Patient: sex M, age 26
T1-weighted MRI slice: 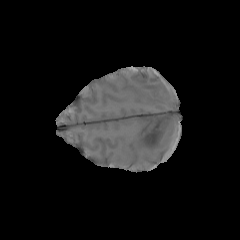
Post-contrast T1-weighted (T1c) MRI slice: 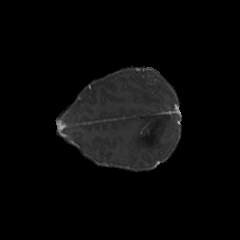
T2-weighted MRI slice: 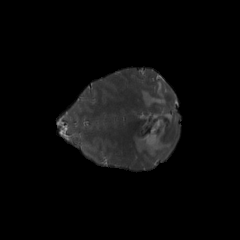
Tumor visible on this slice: yes
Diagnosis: Astrocytoma, IDH-mutant
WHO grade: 4